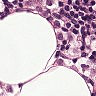
Metastatic tissue present: yes